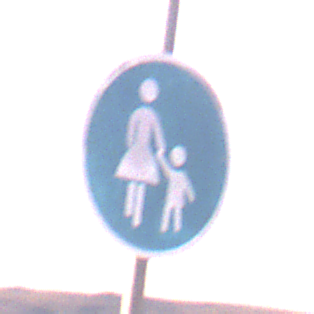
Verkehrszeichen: Gehweg
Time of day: SunriseSunset
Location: Outdoor (Nature)
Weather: PartlyCloudy
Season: NotSpecified
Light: Natural